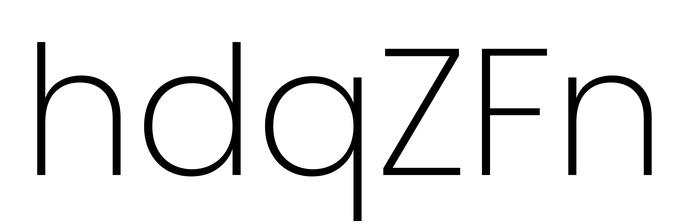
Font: Poppins-ExtraLight